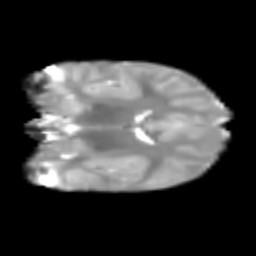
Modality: T2w
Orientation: coronal
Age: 6
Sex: female
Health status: healthy